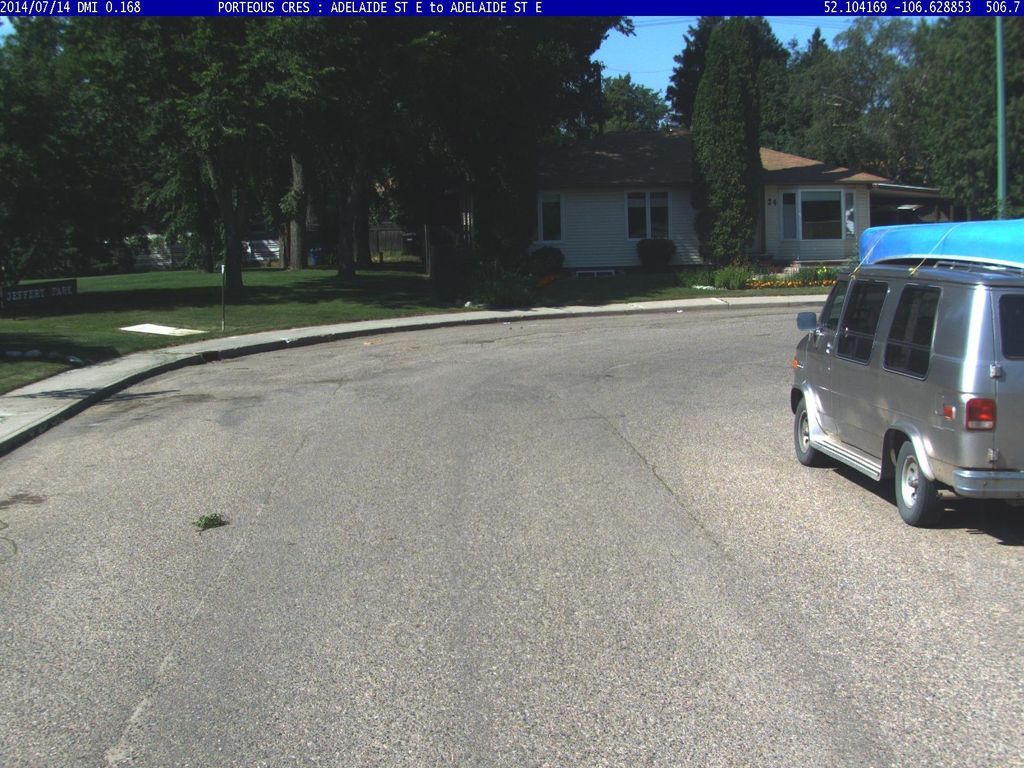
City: saskatoon